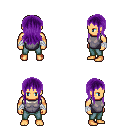
a pixel art fantasy rpg character, male body template, human, tanned skin, steel chest armor, teal pants, purple unkempt hairstyle, white cloth bandages, four views (front, back, left, right), 2x2 character sprite sheet, small pixel art, hard edges, no anti-aliasing